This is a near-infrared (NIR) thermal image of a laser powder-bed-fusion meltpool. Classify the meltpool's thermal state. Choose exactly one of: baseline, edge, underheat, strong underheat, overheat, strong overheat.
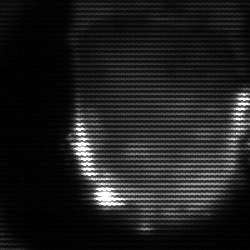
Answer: baseline